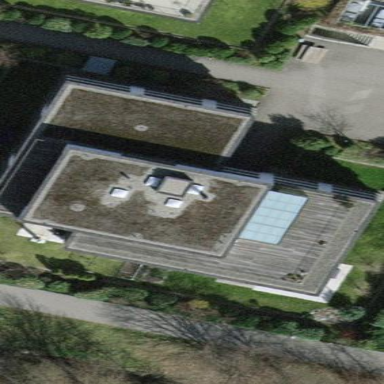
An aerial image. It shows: Flat-roofed apartment building.